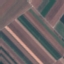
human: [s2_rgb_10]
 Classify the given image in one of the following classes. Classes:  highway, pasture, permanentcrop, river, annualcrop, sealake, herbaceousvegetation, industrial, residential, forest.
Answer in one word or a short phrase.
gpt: AnnualCrop